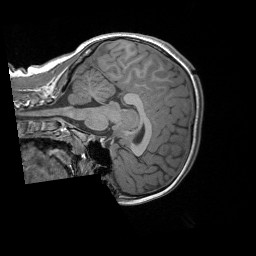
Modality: T1w
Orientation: sagittal
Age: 9
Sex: male
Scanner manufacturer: siemens
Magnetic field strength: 3 T
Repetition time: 1.65 s
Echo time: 0.00203 s